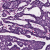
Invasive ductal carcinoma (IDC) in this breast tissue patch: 1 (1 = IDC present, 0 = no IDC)